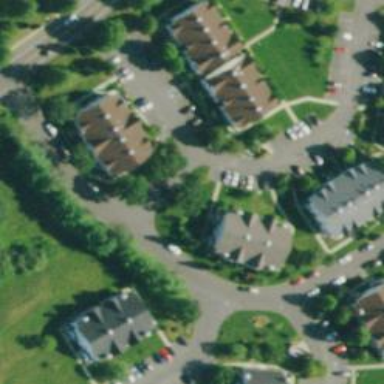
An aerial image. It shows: Living street.